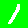
Digit: 1